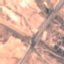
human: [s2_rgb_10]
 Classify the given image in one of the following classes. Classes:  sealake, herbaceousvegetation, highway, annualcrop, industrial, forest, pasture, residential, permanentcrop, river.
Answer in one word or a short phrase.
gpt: Highway